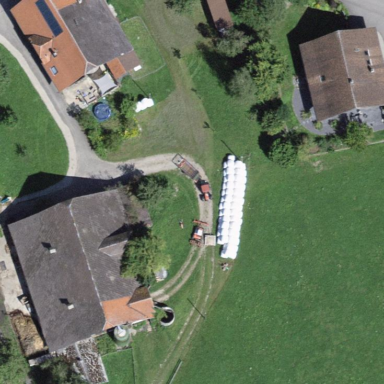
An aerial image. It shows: Farm with farmyard.